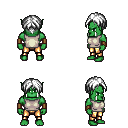
a pixel art fantasy rpg character, male body template, orc, green skin, white sleeveless shirt, gold greaves, white parted hairstyle, leather bracers, four views (front, back, left, right), 2x2 character sprite sheet, small pixel art, hard edges, no anti-aliasing